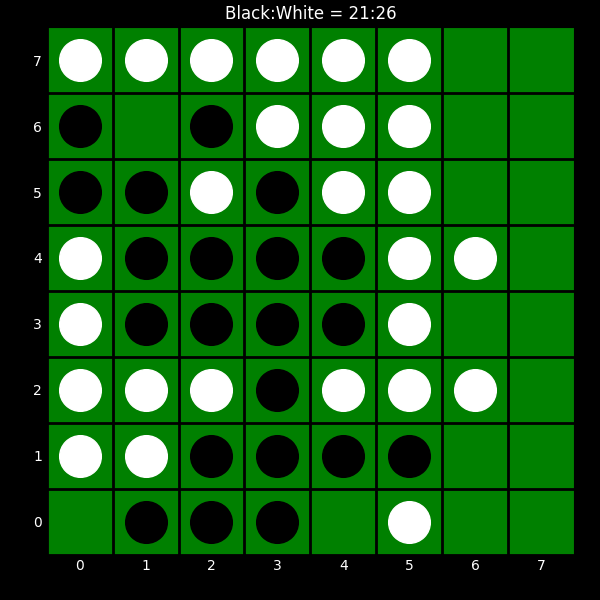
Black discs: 21
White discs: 26